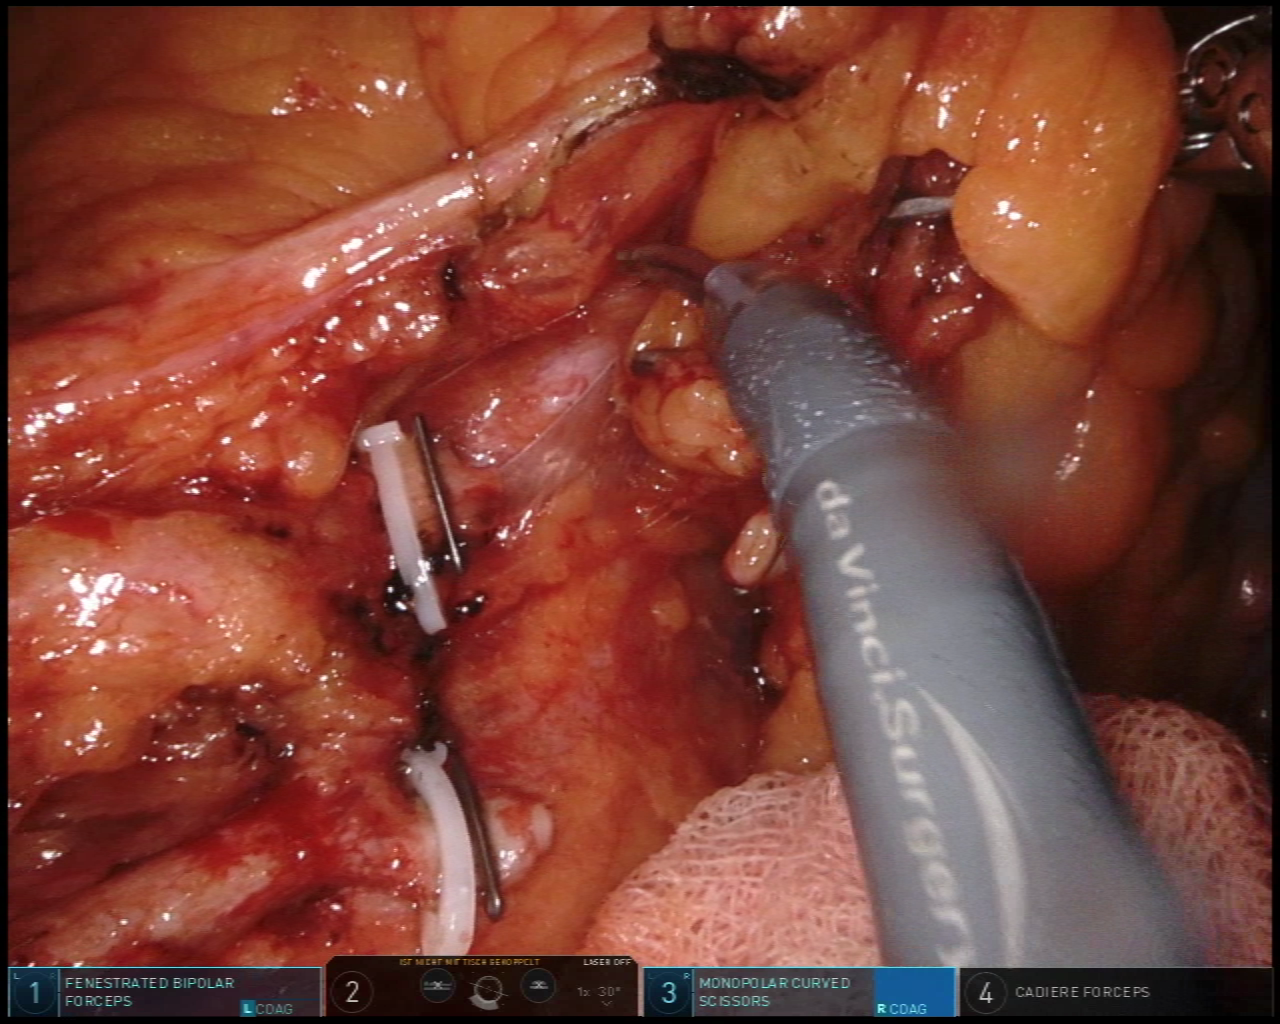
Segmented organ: ureter
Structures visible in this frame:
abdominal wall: no
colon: no
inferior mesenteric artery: no
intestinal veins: no
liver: no
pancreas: no
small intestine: no
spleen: no
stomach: no
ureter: yes
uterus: no
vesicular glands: no